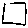
Label: square